Interaction volume radius: 5 \u00c5
Interaction volume height: 15 \u00c5
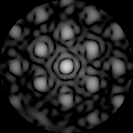
Disorder parameter: 0.3506